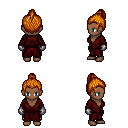
a pixel art fantasy rpg character, female body template, human, dark skin, red robe, gold greaves, dark blonde short topknot hairstyle, metal gloves, four views (front, back, left, right), 2x2 character sprite sheet, small pixel art, hard edges, no anti-aliasing